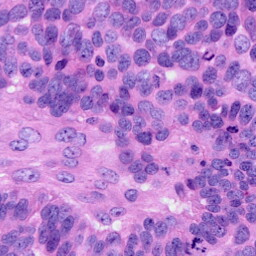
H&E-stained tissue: Ovarian